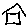
Label: house